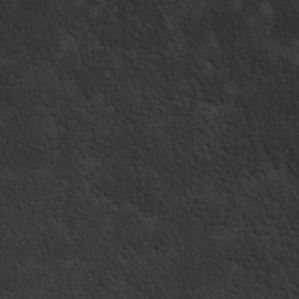
Label: non_frost